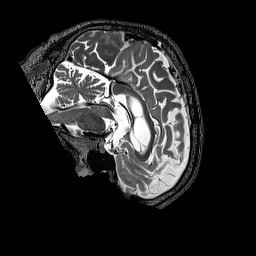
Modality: T2w
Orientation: sagittal
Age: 75
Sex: male
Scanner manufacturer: siemens
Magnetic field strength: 3 T
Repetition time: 3.2 s
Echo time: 0.567 s